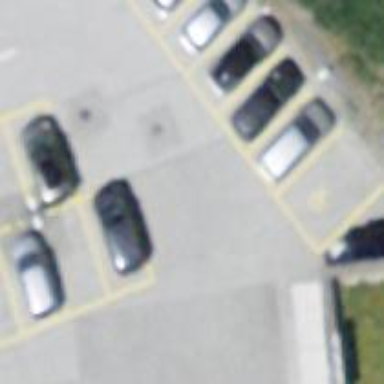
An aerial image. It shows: Parking aisle designated as service road.